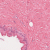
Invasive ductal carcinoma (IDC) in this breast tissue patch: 0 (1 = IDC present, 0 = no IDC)